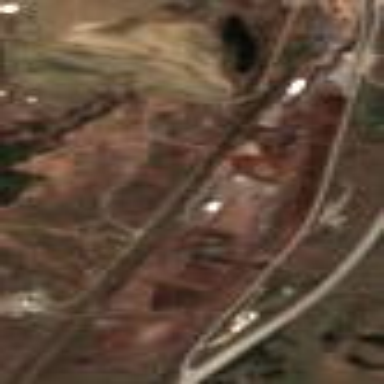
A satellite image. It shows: Industrial area designated as lumber yard.